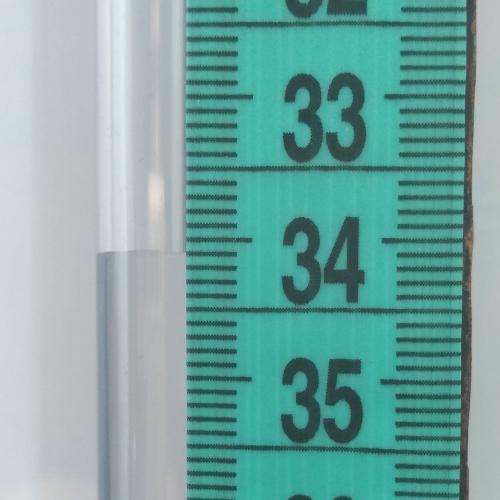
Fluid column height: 34.1 cm